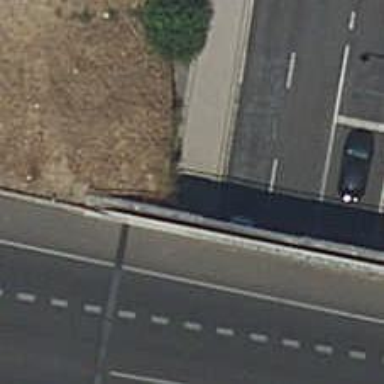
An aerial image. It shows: Sidewalk that goes through tunnel.